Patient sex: F
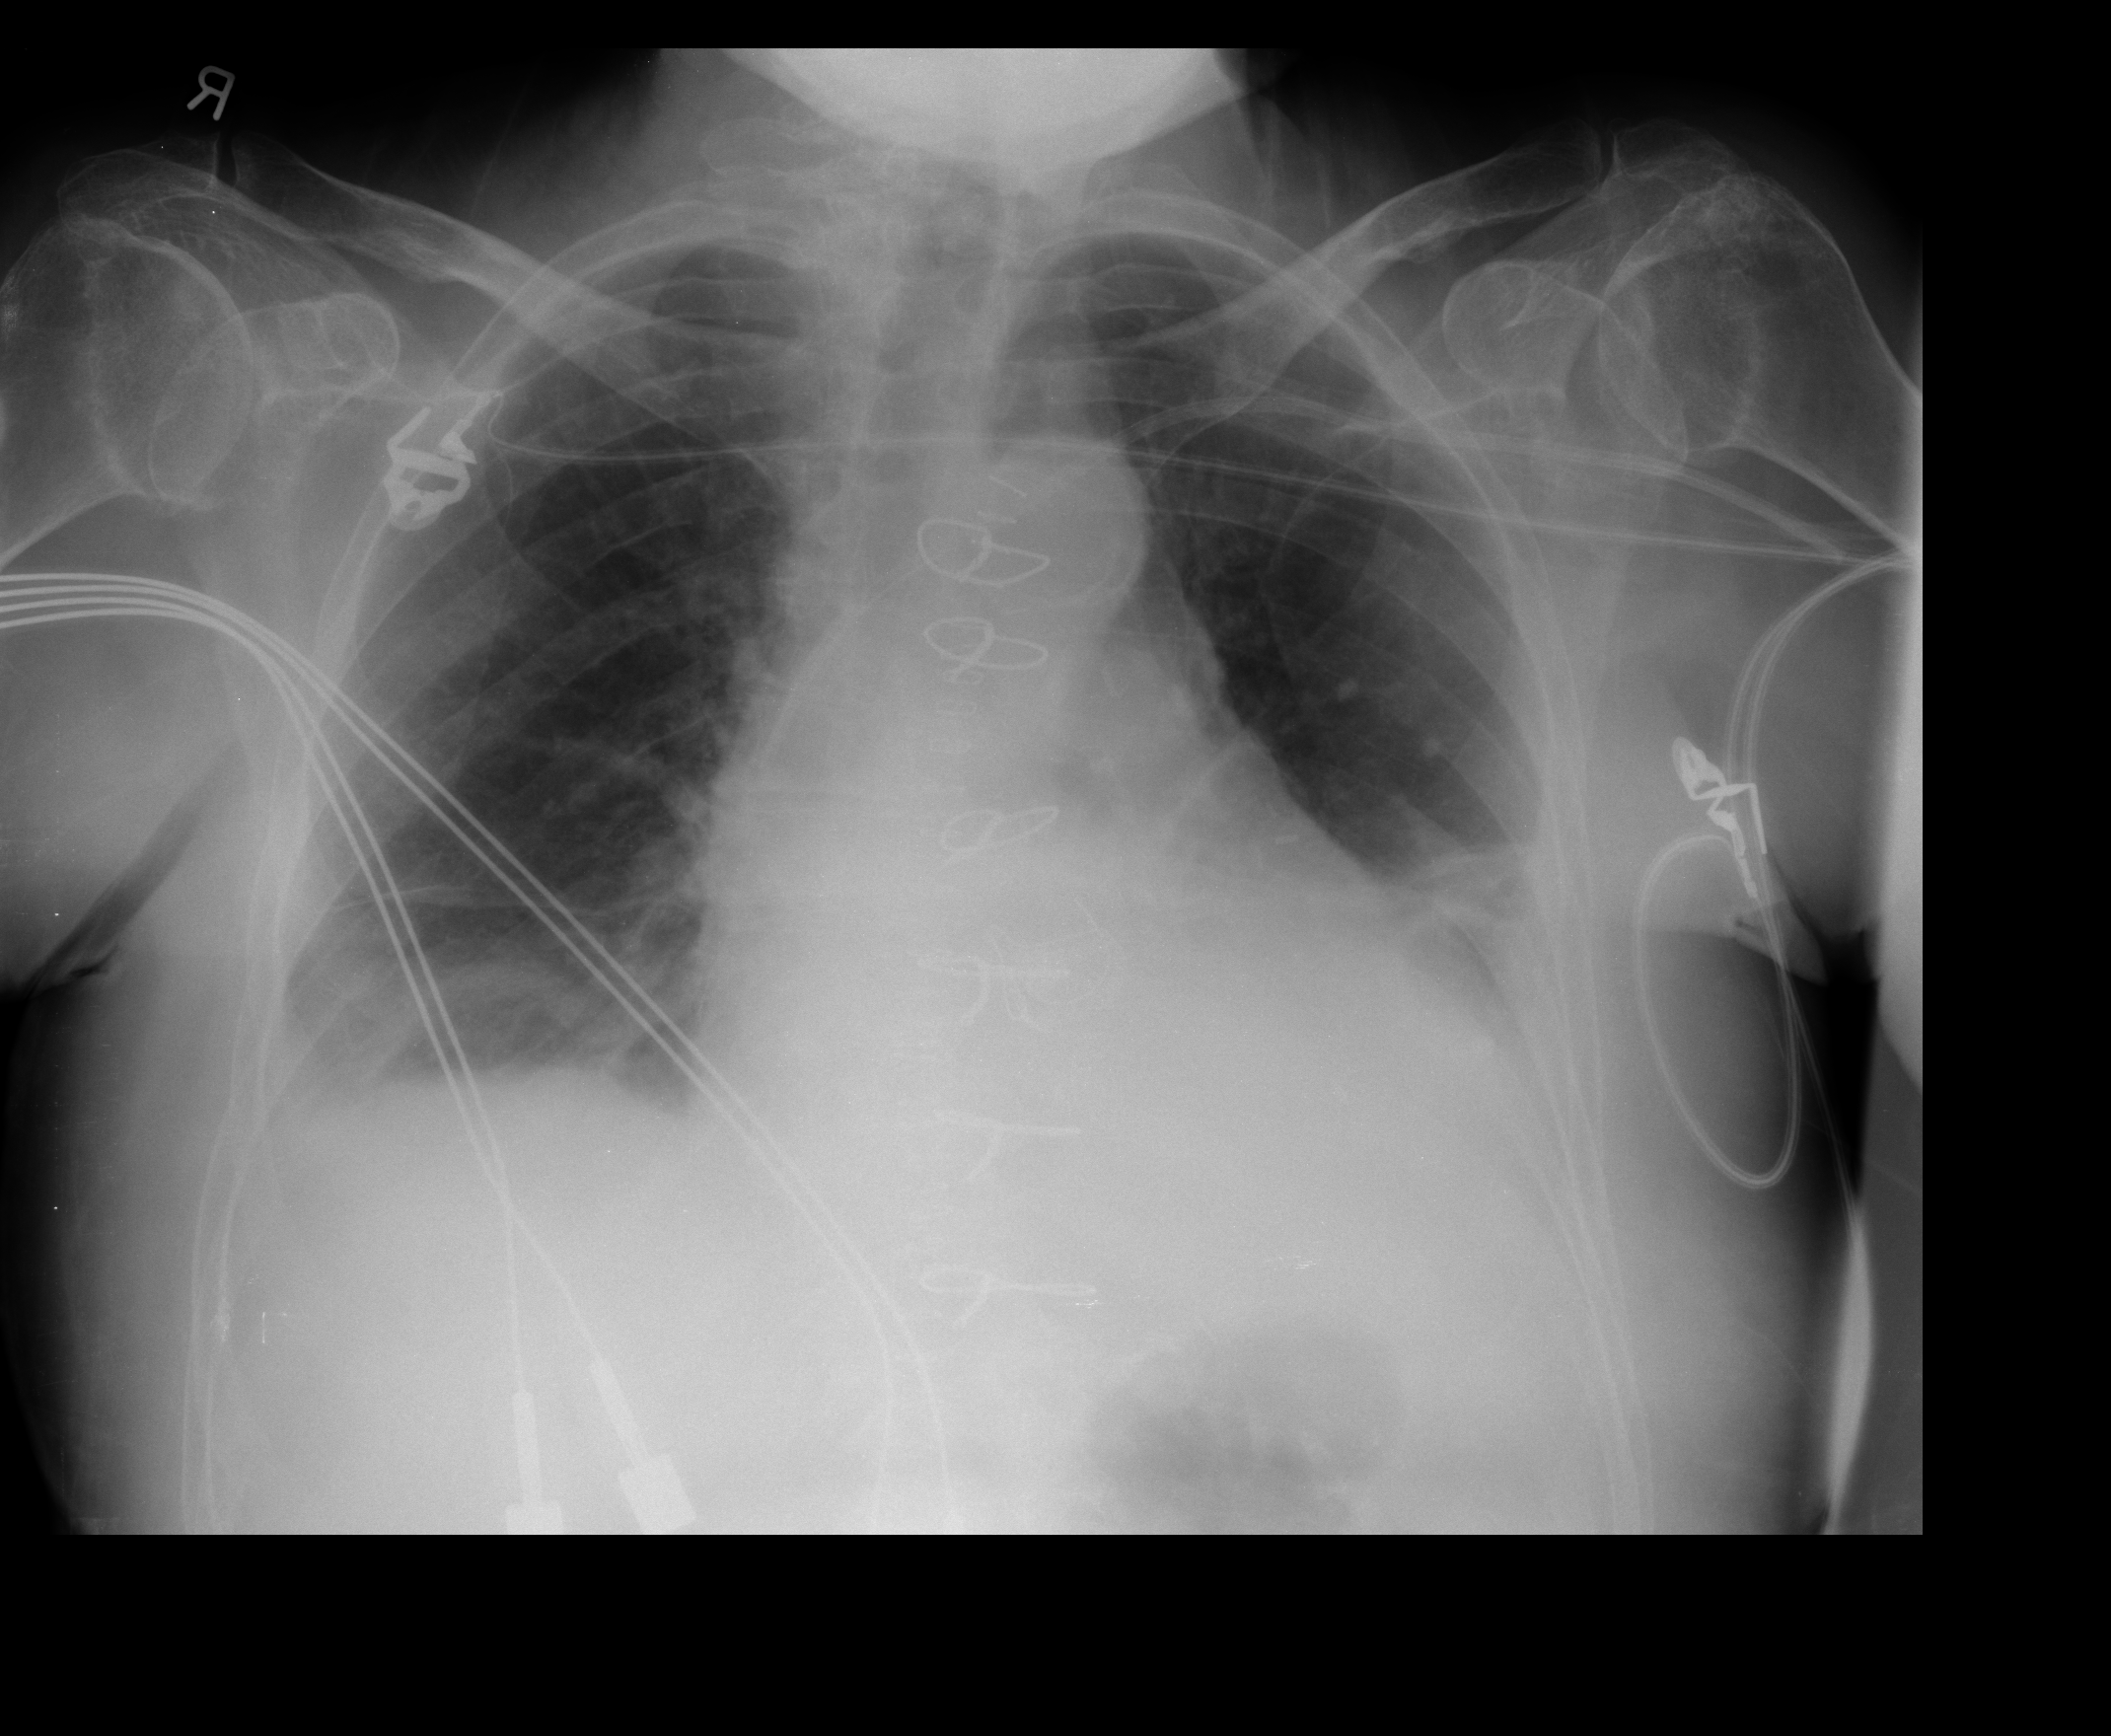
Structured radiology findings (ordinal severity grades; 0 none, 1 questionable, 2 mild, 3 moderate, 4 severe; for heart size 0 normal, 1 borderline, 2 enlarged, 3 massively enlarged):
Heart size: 2
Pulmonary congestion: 1
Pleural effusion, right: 1
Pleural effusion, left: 1
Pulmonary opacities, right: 1
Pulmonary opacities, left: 0
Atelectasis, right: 2
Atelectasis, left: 2